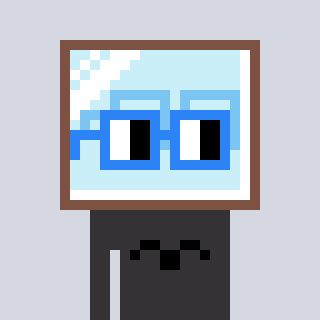
a pixel art character with square blue glasses, a mirror-shaped head and a grayscale-colored body on a cool background